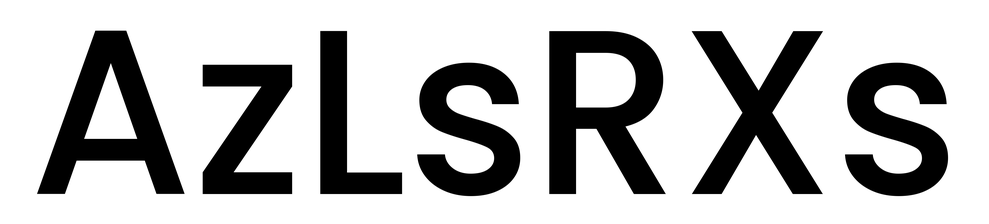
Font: Poppins-Medium